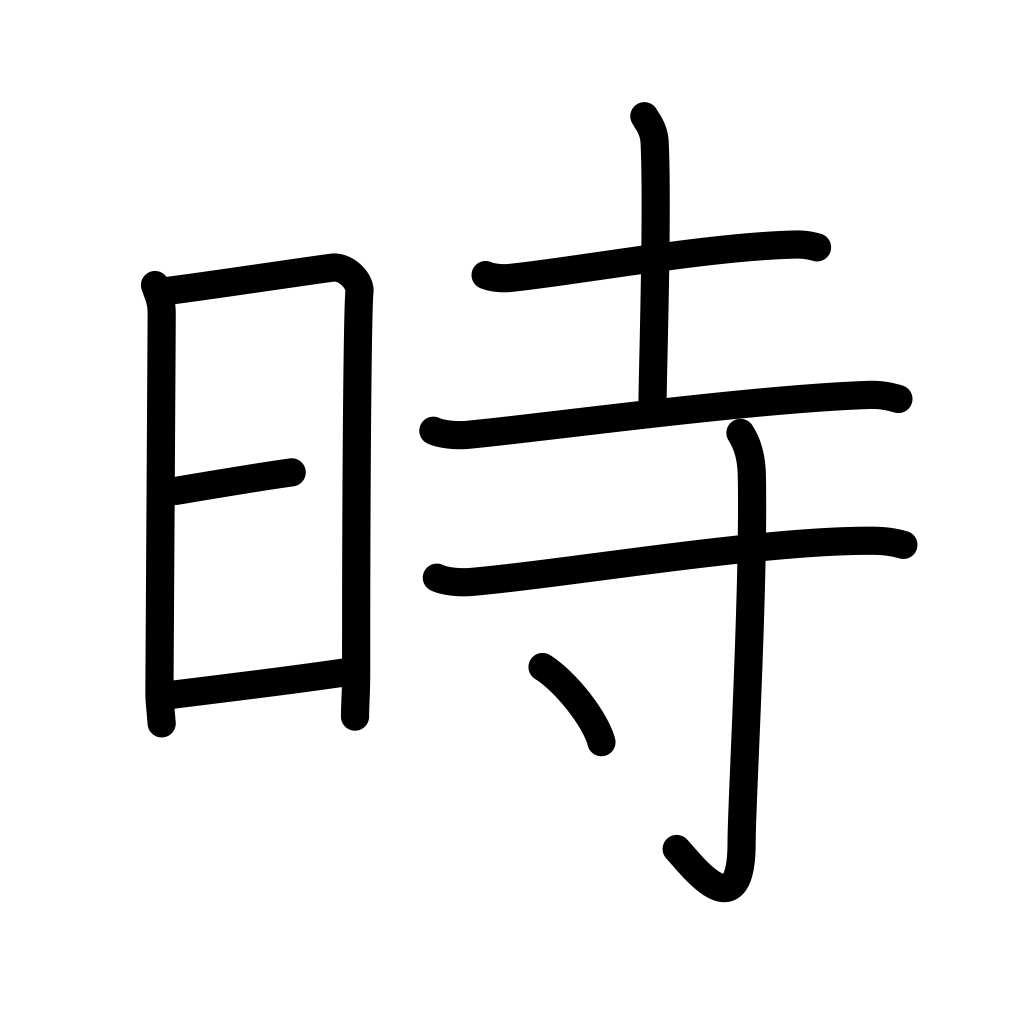
Meaning: time, hour